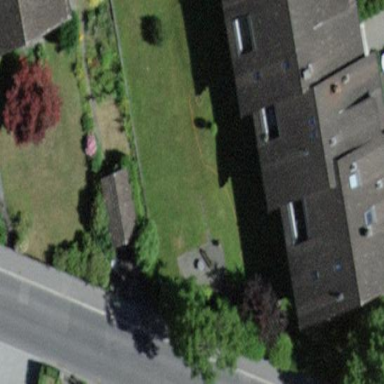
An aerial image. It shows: Residential building.